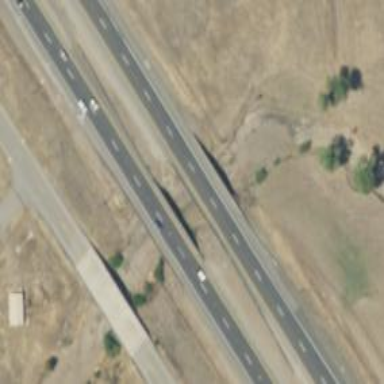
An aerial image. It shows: Expressway with asphalt surface. It is trunk highway and functions as freeway.